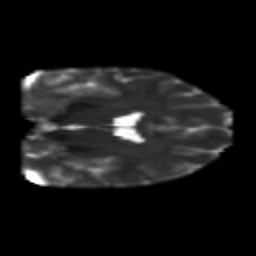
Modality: T2w
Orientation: coronal
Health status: healthy
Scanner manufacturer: philips
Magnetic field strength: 3 T
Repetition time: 6.964 s
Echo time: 0.092 s